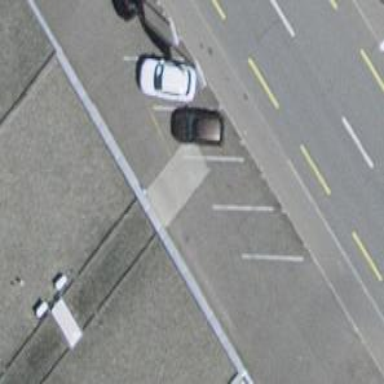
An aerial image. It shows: Charging station.